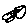
Label: hexagon